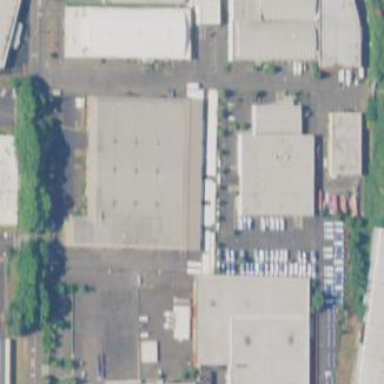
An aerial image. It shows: Building that serves as storage rental shop.